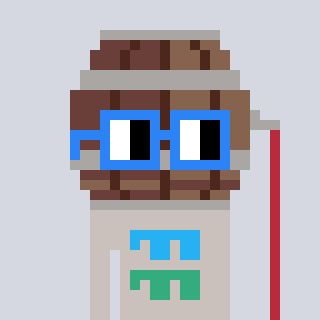
a pixel art character with square blue glasses, a wine barrel-shaped head and a foggrey-colored body on a cool background